Field crop: maize
Growth stage: 2
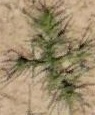
Species: salsola